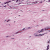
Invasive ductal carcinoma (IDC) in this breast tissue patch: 0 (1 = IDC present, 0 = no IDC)